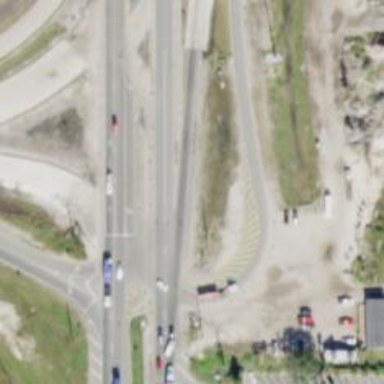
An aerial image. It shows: Trunk link highway.